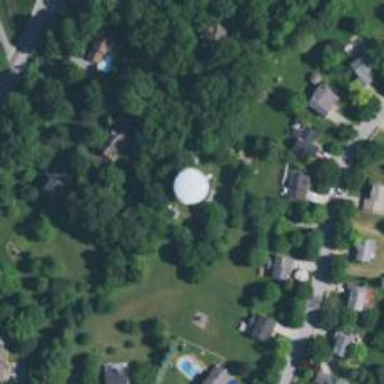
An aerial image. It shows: Water tower that is man-made.